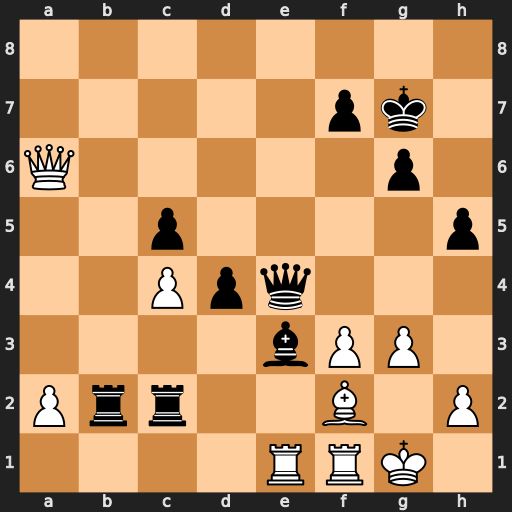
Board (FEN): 8/5pk1/Q5p1/2p4p/2Ppq3/4bPP1/Prr2B1P/4RRK1
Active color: w
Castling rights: -
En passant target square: -
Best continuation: fxe4 Rxf2 Rxf2